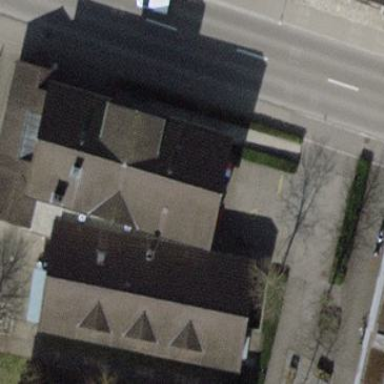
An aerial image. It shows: Building.